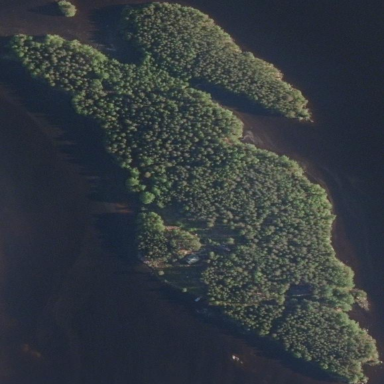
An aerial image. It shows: Island covered in forest.